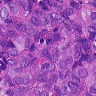
Metastatic tissue present: yes